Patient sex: F
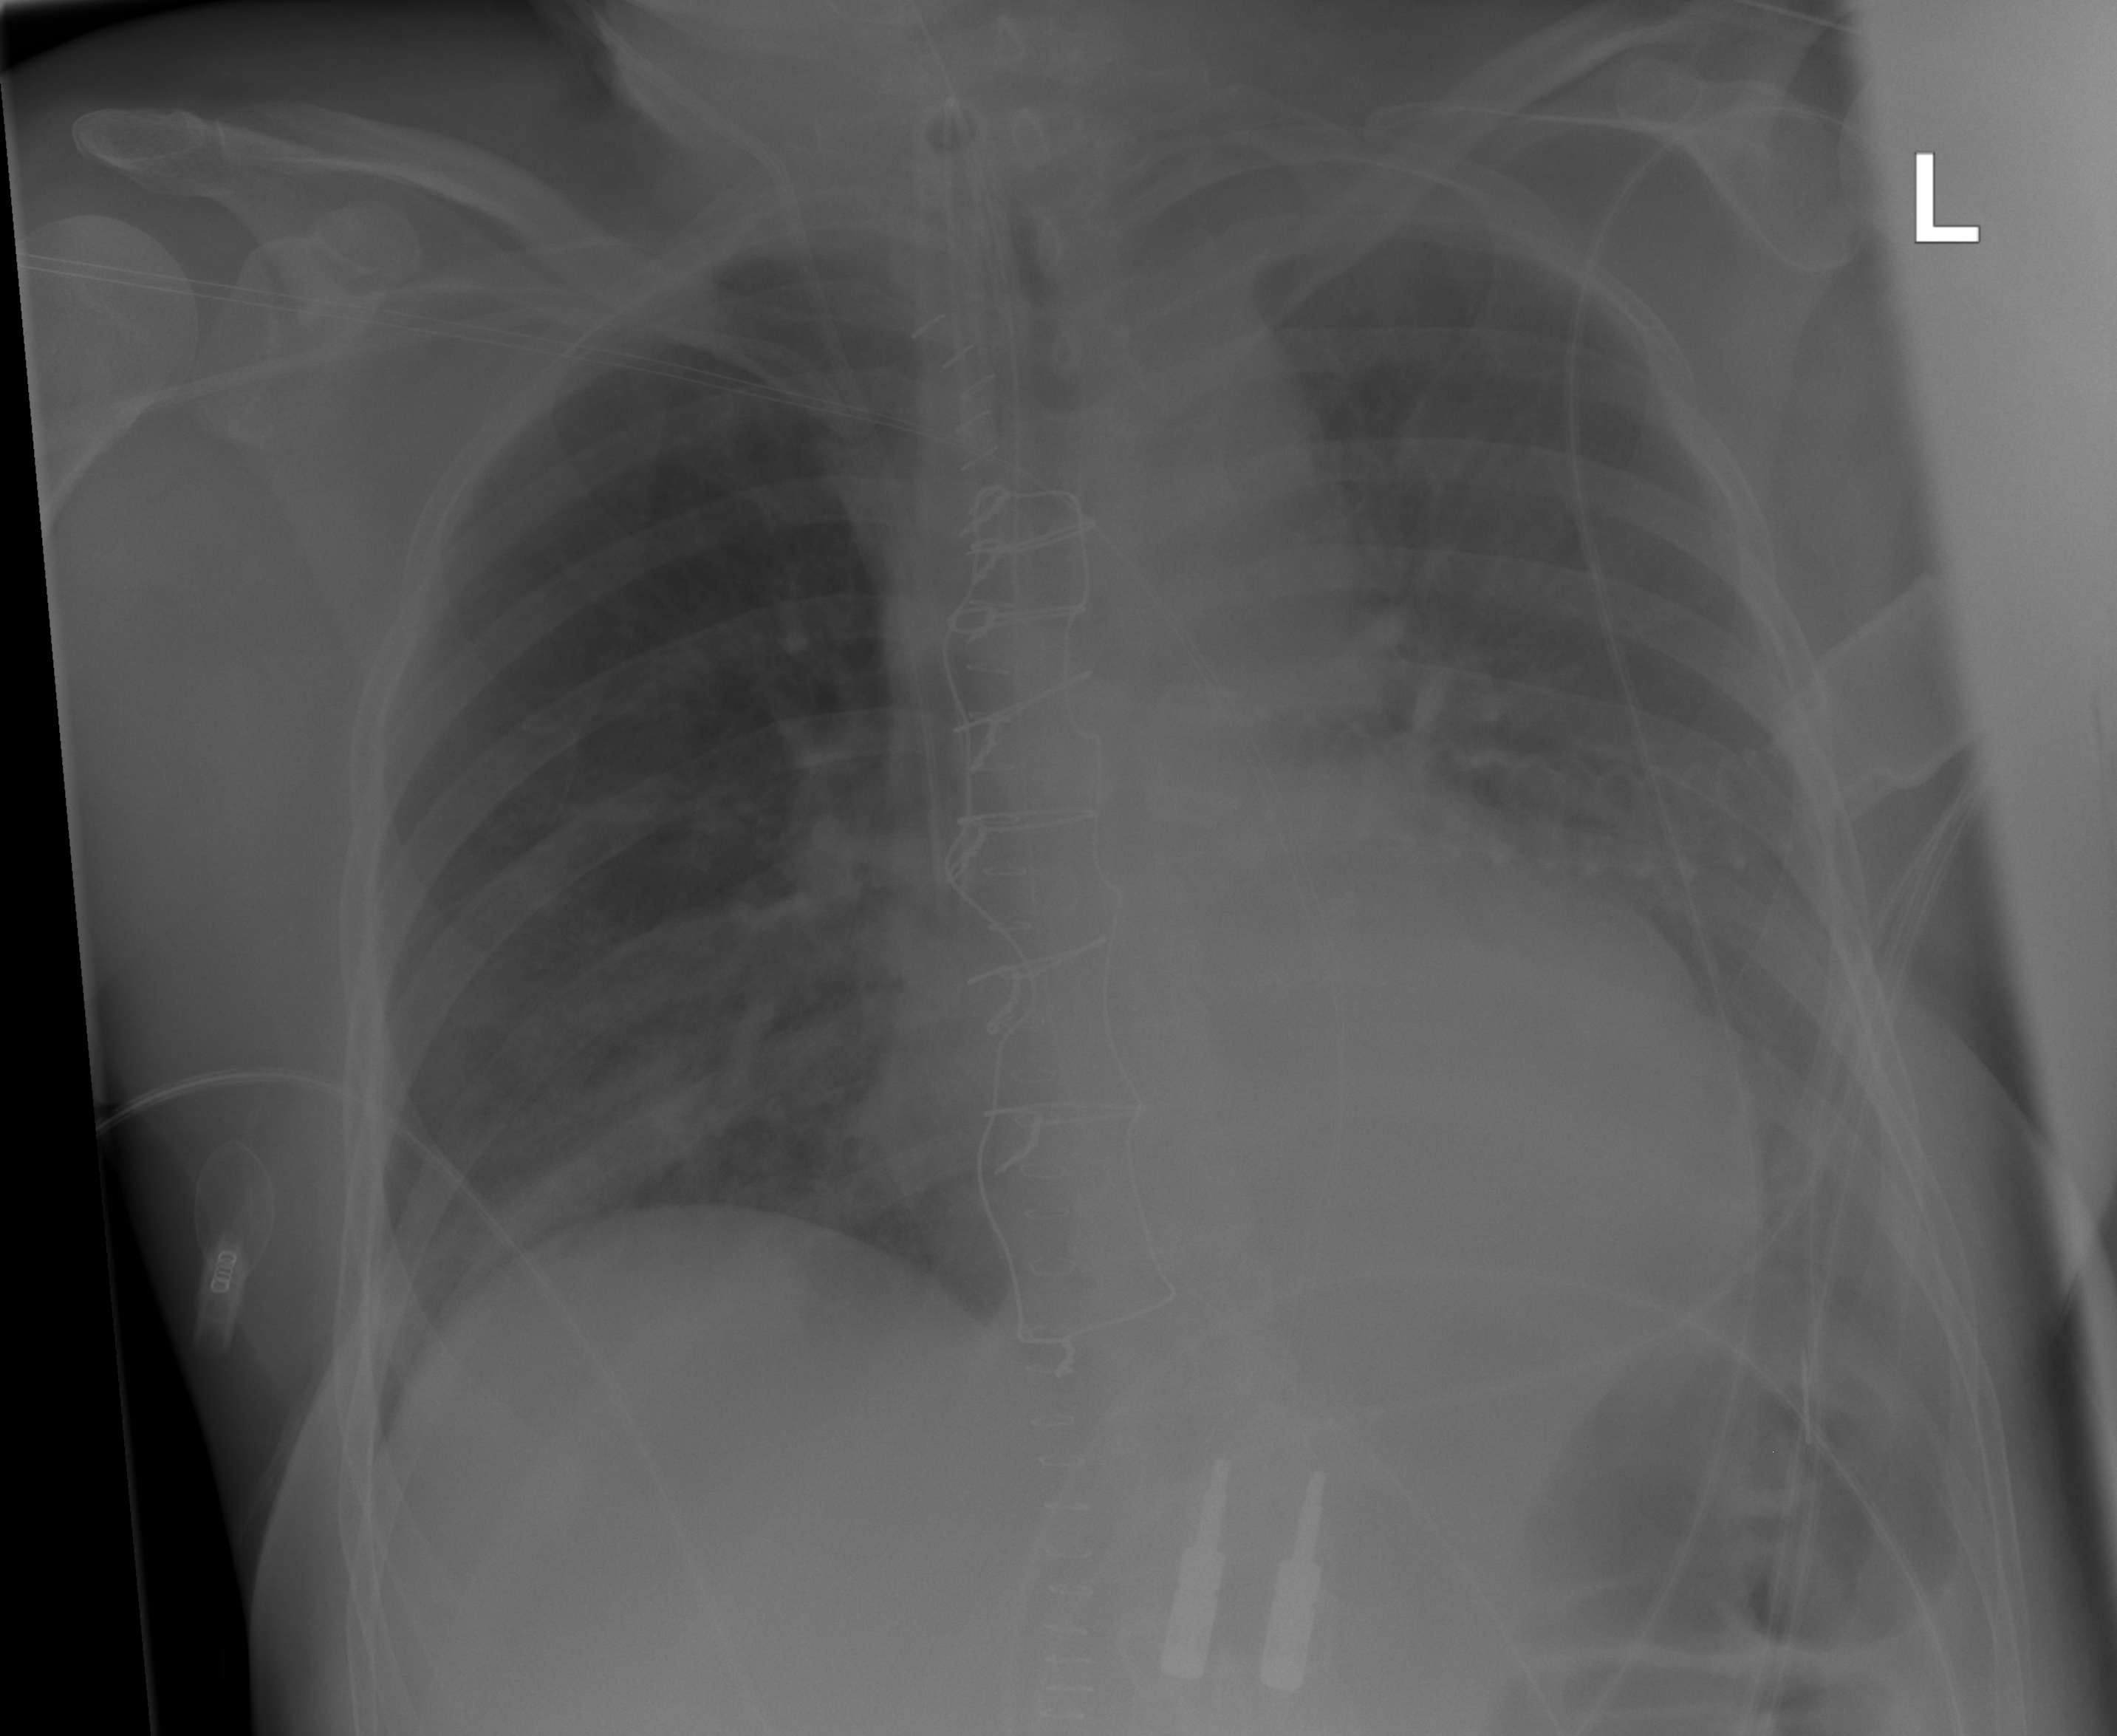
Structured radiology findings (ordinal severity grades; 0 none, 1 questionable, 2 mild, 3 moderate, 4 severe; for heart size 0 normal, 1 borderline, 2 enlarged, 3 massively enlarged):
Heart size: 2
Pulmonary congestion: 2
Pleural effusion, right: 0
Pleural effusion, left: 2
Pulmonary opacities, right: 2
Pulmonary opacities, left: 0
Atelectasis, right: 0
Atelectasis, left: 0